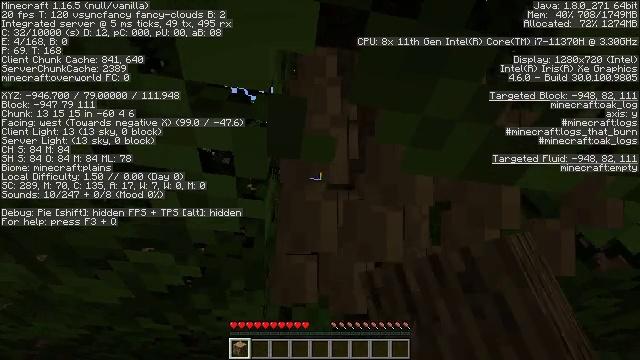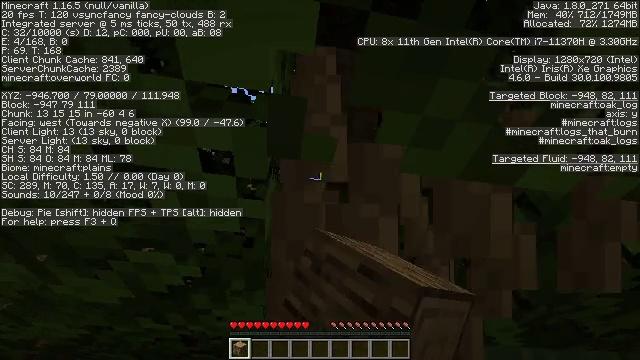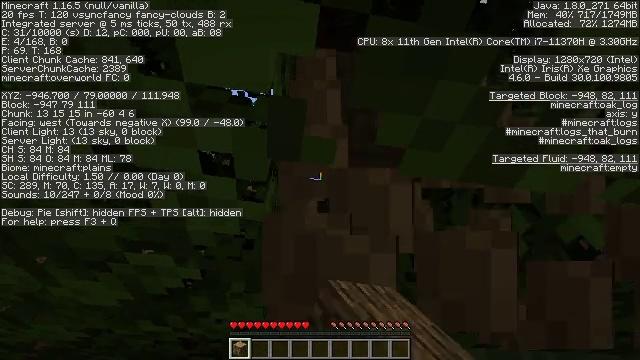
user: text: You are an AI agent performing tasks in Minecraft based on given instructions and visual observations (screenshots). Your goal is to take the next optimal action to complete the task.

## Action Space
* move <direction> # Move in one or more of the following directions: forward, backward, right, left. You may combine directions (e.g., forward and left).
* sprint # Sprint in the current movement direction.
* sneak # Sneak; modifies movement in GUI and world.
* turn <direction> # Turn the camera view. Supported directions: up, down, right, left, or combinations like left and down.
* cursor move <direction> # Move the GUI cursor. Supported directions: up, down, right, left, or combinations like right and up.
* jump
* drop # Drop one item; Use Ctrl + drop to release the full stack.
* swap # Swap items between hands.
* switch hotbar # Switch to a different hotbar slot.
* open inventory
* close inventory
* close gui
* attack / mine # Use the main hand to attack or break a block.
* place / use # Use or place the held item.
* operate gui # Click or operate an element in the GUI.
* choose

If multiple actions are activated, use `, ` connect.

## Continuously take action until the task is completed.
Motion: motion action
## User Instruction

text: Gather oak logs from trees.
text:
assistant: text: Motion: attack / mine
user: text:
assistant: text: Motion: attack / mine
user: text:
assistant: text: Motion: attack / mine